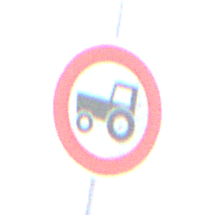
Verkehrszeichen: VerbotKraftfahrzeugeZuegeNichtSchneller25
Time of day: MorningAfternoon
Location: Outdoor (Nature)
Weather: PartlyCloudy
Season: NotSpecified
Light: Natural